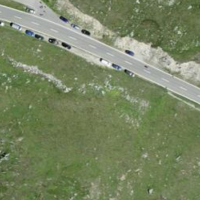
EUNIS habitat code: 26
Species observed at this site:
Oenanthe oenanthe
Sempervivum grandiflorum